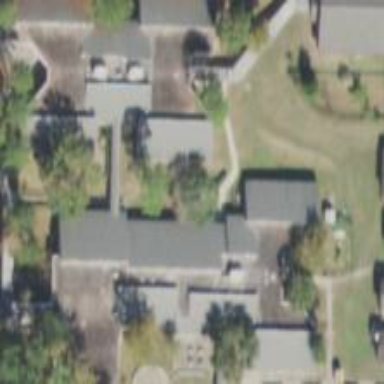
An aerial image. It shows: School building.